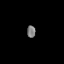
Tissue: prostate
Cell type: T cells
Senescence score: 0.825
Nuclear area (px): 100
Mean DAPI intensity: 125.44